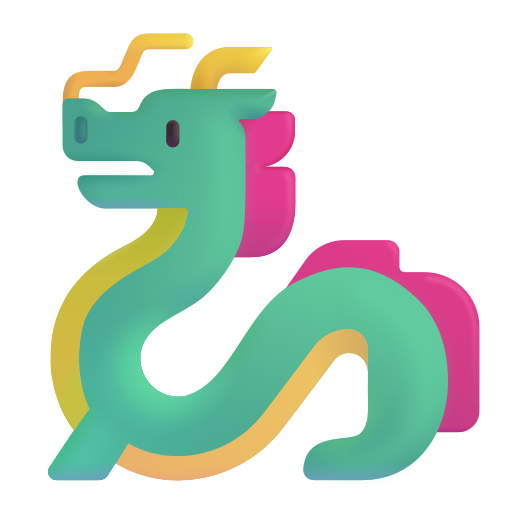
dragon color